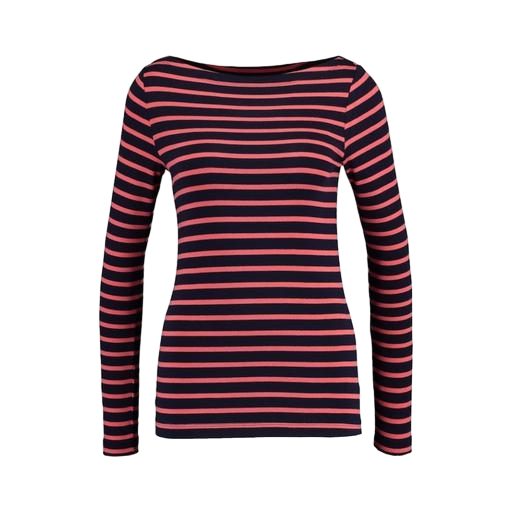
multicolor stretch boatneck tee, red women's striped long-sleeve t-shirt, long-sleeve t-shirt only macy, white background